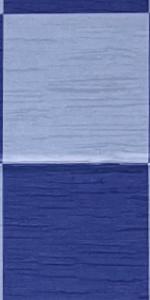
Label: Empty